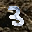
Label: 3